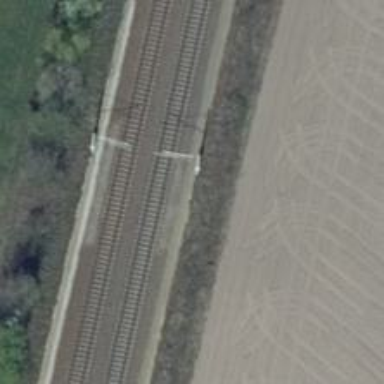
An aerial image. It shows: Milestone along the railway with catenary mast.